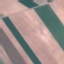
Land use / land cover: AnnualCrop